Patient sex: M
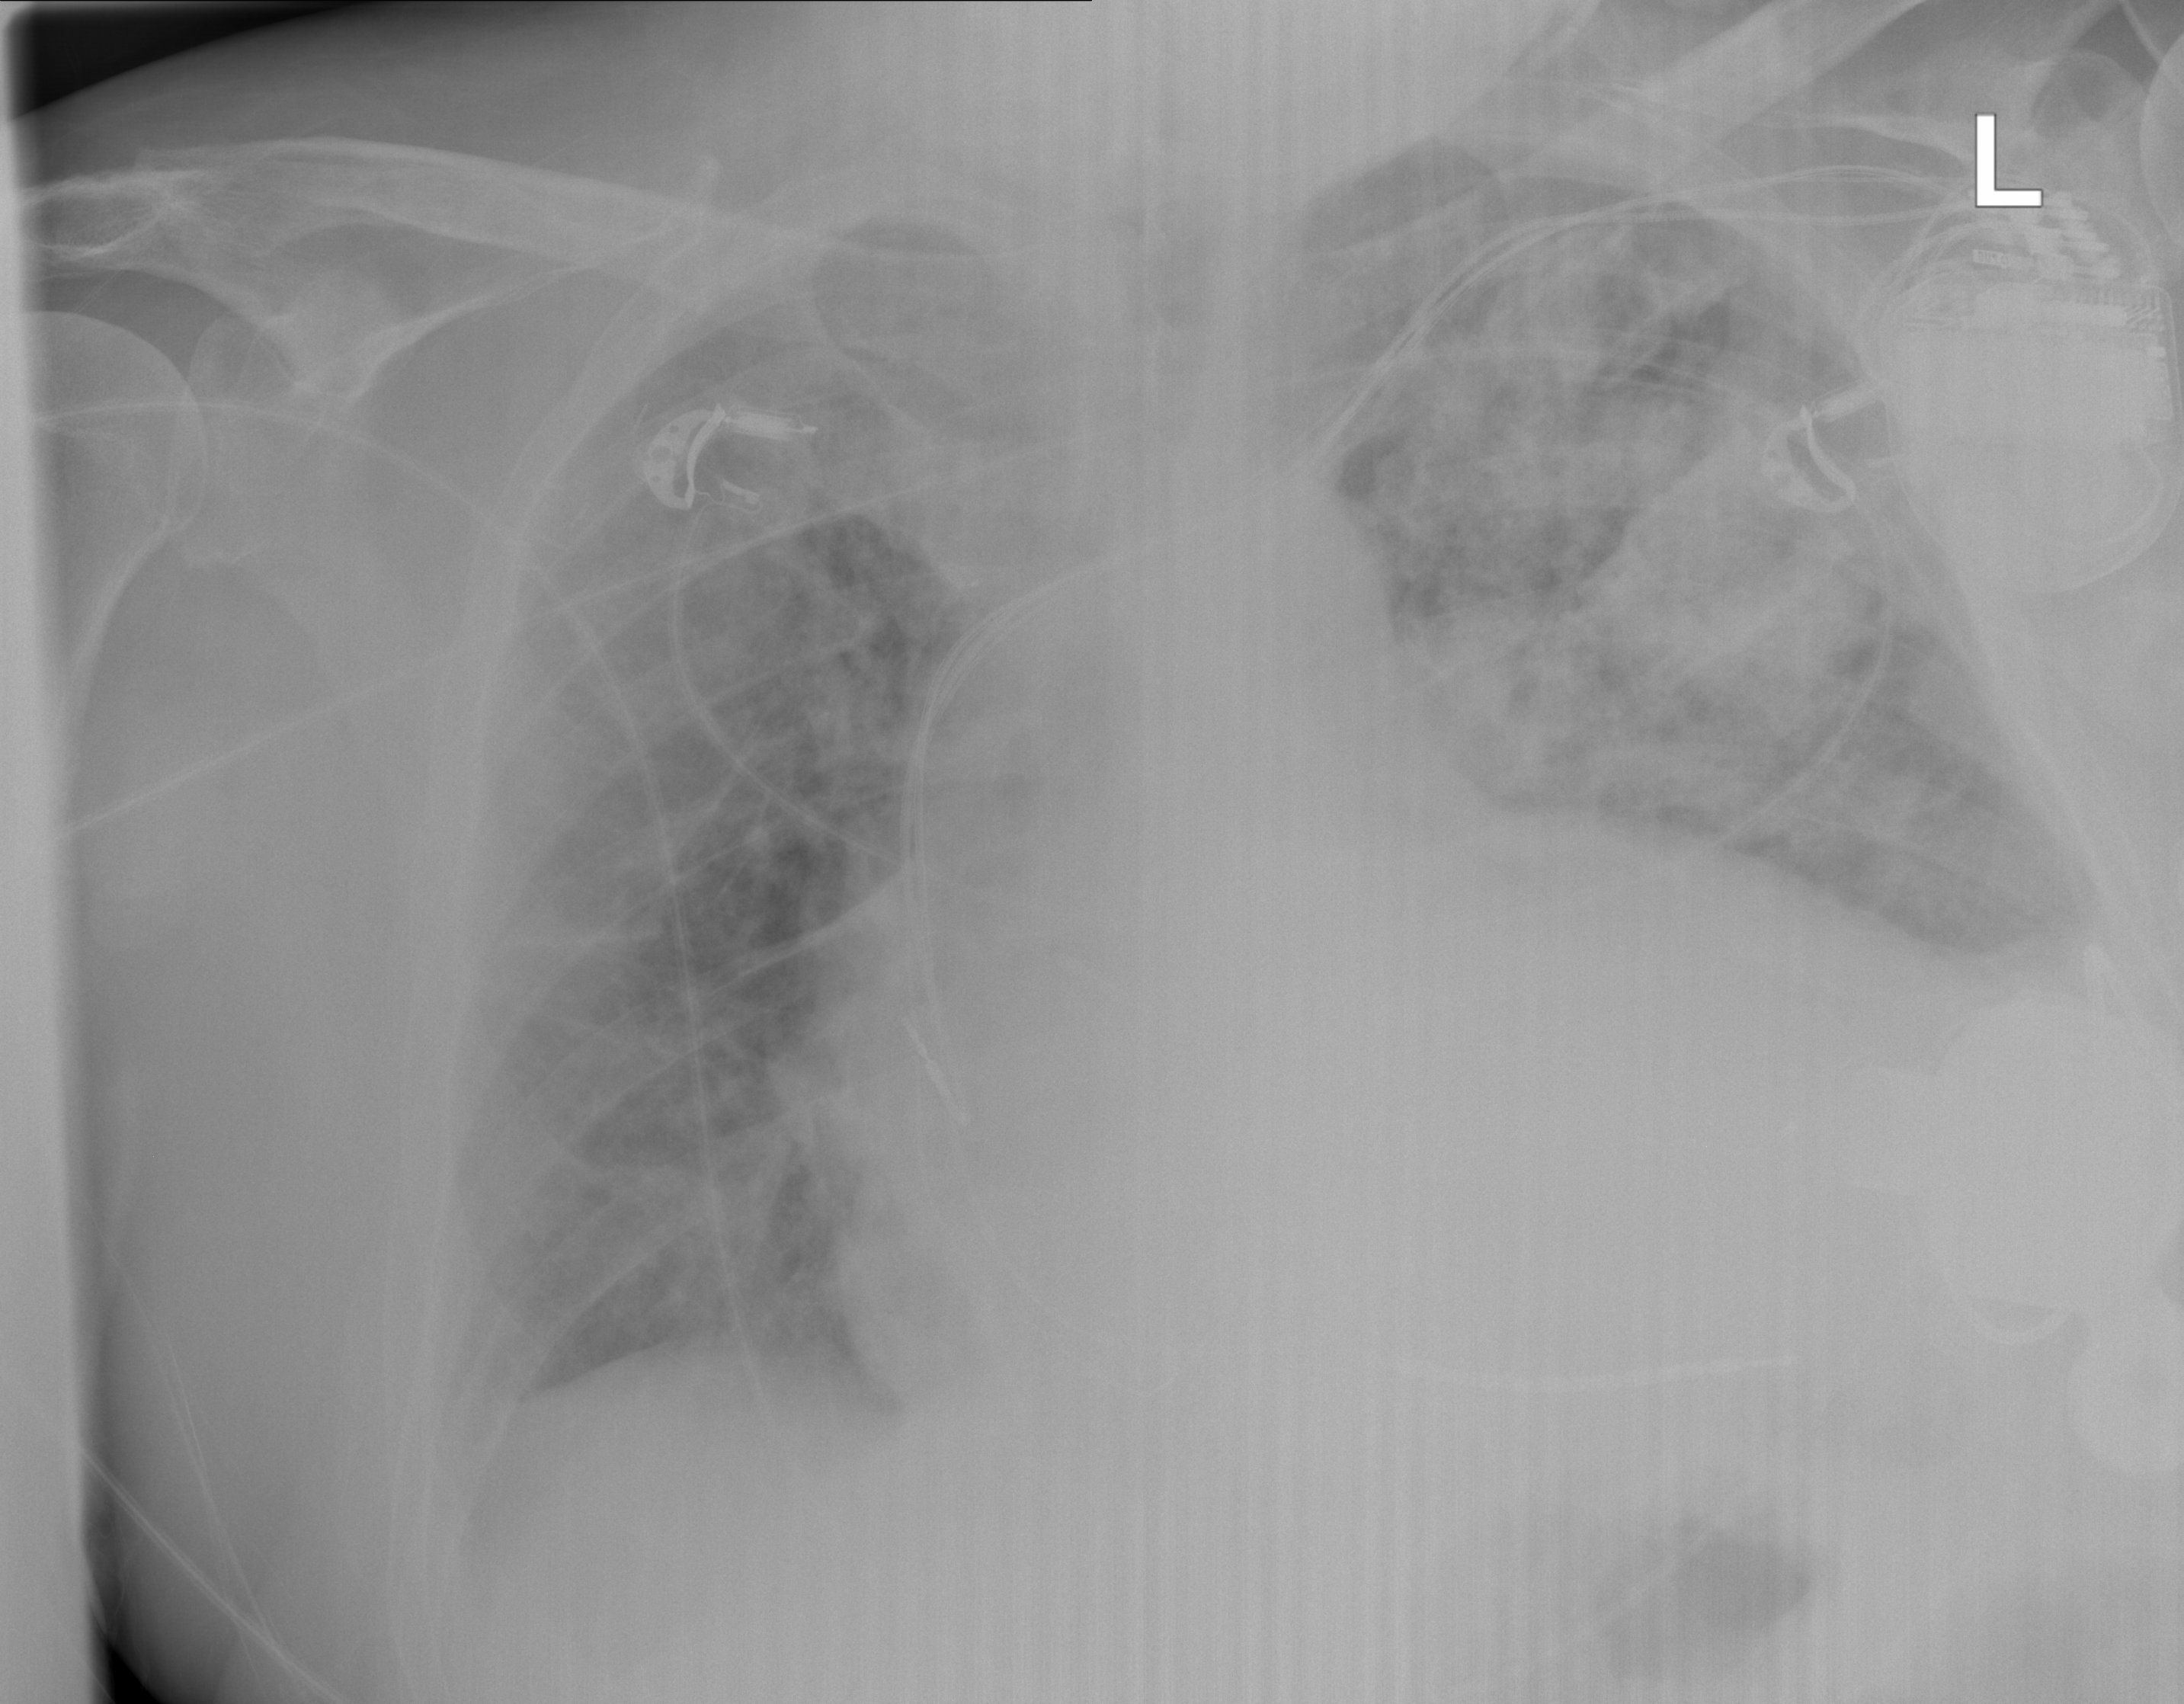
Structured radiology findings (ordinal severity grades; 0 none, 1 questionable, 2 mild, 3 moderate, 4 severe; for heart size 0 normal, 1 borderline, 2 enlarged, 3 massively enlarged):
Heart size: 3
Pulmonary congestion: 2
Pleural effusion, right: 2
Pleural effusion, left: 2
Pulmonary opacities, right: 2
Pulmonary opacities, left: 3
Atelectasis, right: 2
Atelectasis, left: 2